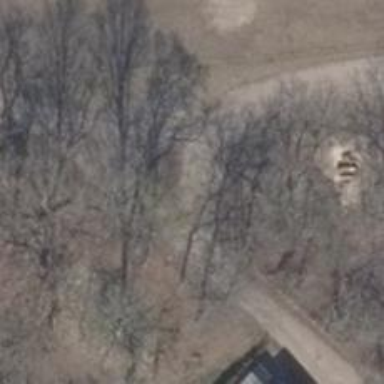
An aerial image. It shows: Driveway with sandy surface.